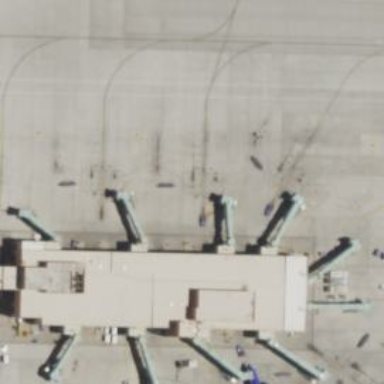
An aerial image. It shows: Airport gate.